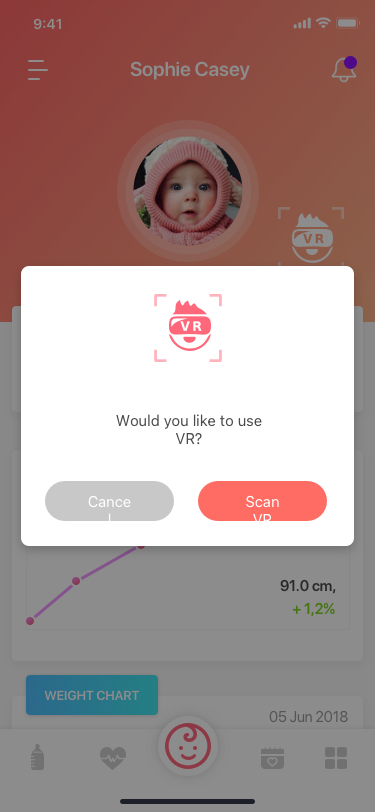
Text in this UI design:
Cancel
Scan VR
Would you like to use VR?